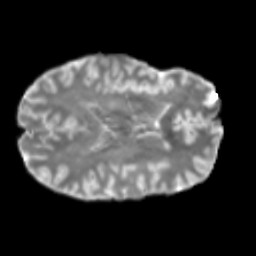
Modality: T2w
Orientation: axial
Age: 46
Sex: male
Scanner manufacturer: siemens
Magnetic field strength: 3 T
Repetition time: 5 s
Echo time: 0.092 s